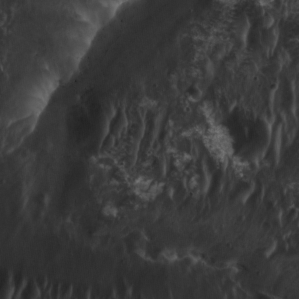
Label: non_frost